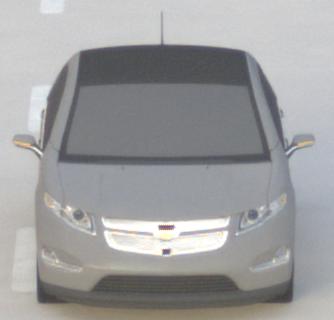
Make: Chevrolet
Model: Volt
Detailed model: Volt
Model produced from: 2011/11
Model produced until: 2014/08
Doors: 5
Color: gray
Road condition: dry road
Daytime: sunrise or sunset
Contrast: low contrast